Question: I am trying to follow this <URL>. I am trying to duplicate the graph of the solutions located in Figure 7 on page 20. I have a screenshot of Figure 7:
I would first like to recreate the left picture. The system in question is what I have as 'dX'. Here is what I have in an m-file:
'''
function dX = CompetitionModel(t,X)
bs = 8*10^(-3);
bl = 4*10^(-3);
bh = 6.4*10^(-3);
N = bs + bl + bh;
K = 10^8;
m1 = 2*10^(-5);
m2 = 9*10^(-9);
p = 5*10^(-13);
I = 10^(-3);
T = 0;
a = 0;
dX = [X(1) * (bs * (1 - N/K) - I - T - m1) - p * X(1) * (X(2) + X(3));
X(2) * (bl * (1 - N/K) - I - a*T - m2) + m1 * X(1) + p * X(2) * (X(1) - X(3));
X(3) * (bh * (1 - N/K) - I - a*T) + m2 * X(2) + p * X(3) * (X(1) + X(2))];
end
'''
'ode45' has the syntax: '[T,Y] = solver(odefun,tspan,y0)'. I get the tspan from the picture I posted. My initial conditions are:'S0 = 10^4; Rl0 = 0; Rh0 = 0', so this is what I have as 'y0'. I type the following into the command window:
'''
>>[t,X1] = ode45('CompetitionModel', [0,45000], [10^4, 0, 0]);
>>[t,X2] = ode45('CompetitionModel', [0,45000], [10^4, 0, 0]);
>>[t,X3] = ode45('CompetitionModel', [0,45000], [10^4, 0, 0]);
'''
MATLAB has been busy for the past 30 minutes and my laptop is starting to get really hot. So I can't get to plotting until it's finished and I don't know if there are any errors in my code. I was wondering if there was perhaps a better way that I could get the solutions of the system 'dX'.
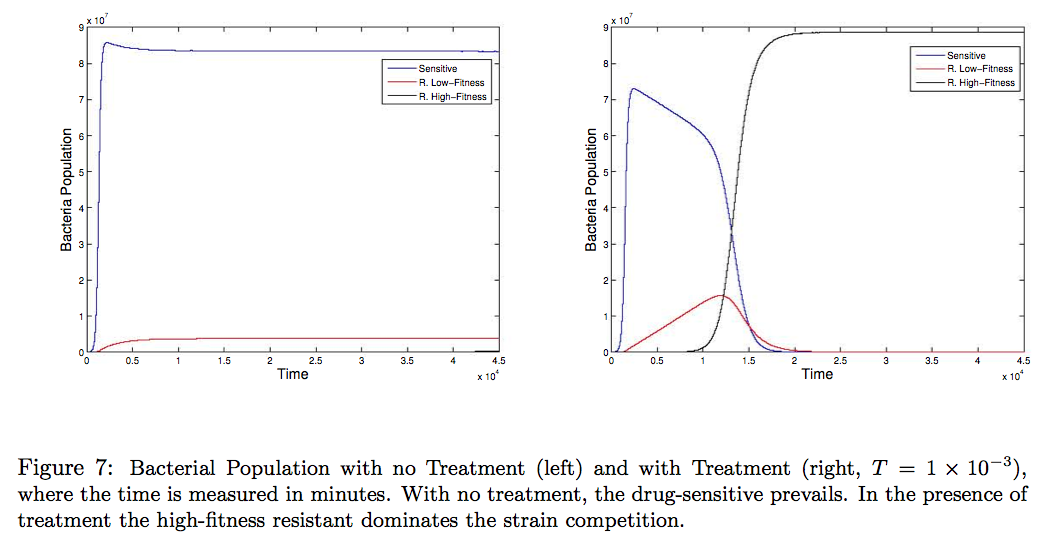
Answer: I checked the ODE against the paper and found one mistake. According to the last paragraph of page 9 in the paper, 'N = S + Rl + Rh'. A corrected code:
'''
function dX = CompetitionModel(~,X)
bs = 8e-3;
bl = 4e-3;
bh = 6.4e-3;
N = sum(X); % this line was incorrect
K = 1e8;
m1 = 2e-5;
m2 = 9e-9;
p = 5e-13;
I = 1e-3;
T = 0;
a = 0;
dX = [X(1) * (bs * (1 - N/K) - I - T - m1) - p * X(1) * (X(2) + X(3));
X(2) * (bl * (1 - N/K) - I - a*T - m2) + m1 * X(1) + p * X(2) * (X(1) - X(3));
X(3) * (bh * (1 - N/K) - I - a*T) + m2 * X(2) + p * X(3) * (X(1) + X(2))];
'''
Note a couple of syntactic changes. First, since you do not actually use the time value in your ODE, you can leave a '~' in place of the 't' that you had in your function definition as a stand-in for the unused input. Second, you can use the notation '8e-3' instead of '8*10^(-3)'. They evaluate to the same thing, but the former looks a little cleaner.
The plot for no treatment, i.e. 'T = 0', is shown below.

I figured out the issue in the ODE by first trying to solve your equation with some of the stiff ODE solvers in MATLAB. See the <URL>. These other solvers are good tools to keep in mind if your solution is hanging; sometimes one of the others will work and it will either give you what you want, or indicate that you have another problem somewhere else.
I am fairly certain that you are not using "phase portrait" correctly here. You are just looking for the solution of the ODE with respect to time with a given set of initial conditions. A <URL> evolve given different sets of initial conditions. It does not show you anything about the time-dependence of these solutions, just how they evolve relative to one-another.